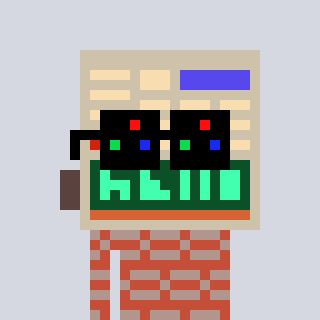
a pixel art character with square black sunglasses, a calculator-shaped head and a rust-colored body on a cool background